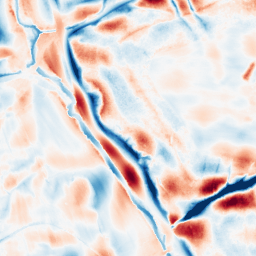
Category: wavelet
Decomposition family: wavelet_biorthogonal
Decomposition parameters: wavelet: bior3.5
level: 5
Upsampling method: quadratic
Upsampling parameters: scale: 2
Upsampling scale: 2